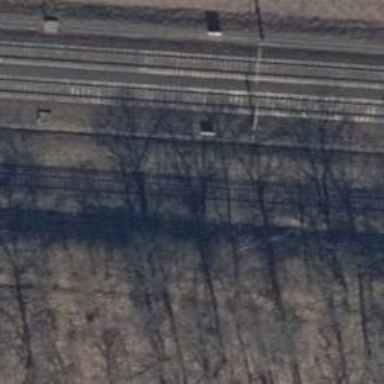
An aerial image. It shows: Railway milestone.